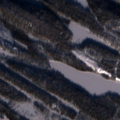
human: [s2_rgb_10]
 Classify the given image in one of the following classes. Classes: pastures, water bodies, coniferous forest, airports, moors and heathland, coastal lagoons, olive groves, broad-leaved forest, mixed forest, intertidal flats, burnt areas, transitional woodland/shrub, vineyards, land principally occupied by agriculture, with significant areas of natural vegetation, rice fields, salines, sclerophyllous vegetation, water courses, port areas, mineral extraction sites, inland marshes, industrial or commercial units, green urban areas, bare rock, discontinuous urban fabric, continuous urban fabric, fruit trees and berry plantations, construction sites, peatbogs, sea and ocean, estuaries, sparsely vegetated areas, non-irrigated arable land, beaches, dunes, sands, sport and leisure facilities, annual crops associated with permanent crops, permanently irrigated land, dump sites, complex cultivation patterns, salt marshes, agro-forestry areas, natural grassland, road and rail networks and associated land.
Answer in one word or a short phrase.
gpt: coniferous forest, water bodies